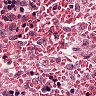
Metastatic tissue present: no